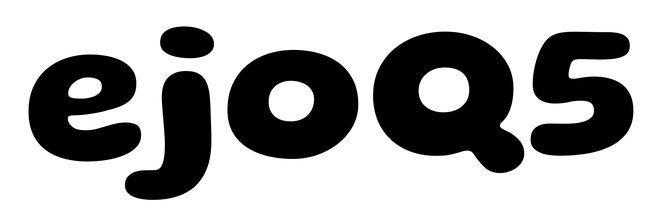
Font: Gluten_Bold